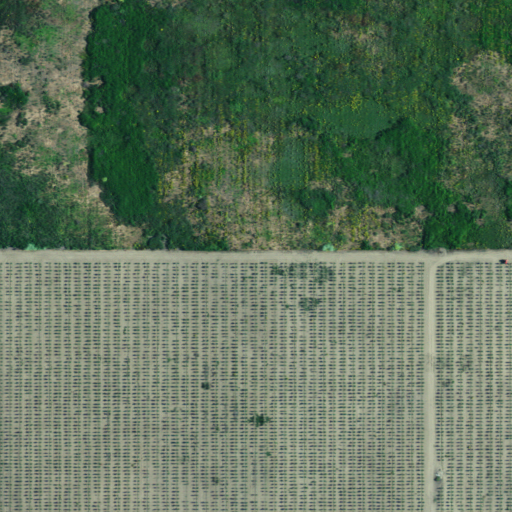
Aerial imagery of island in Oregon named Hoacum Island containing only cultivated crops